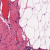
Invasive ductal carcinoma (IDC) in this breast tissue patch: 0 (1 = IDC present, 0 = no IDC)